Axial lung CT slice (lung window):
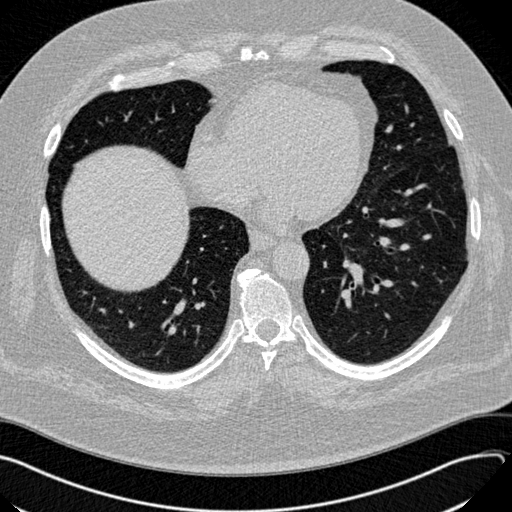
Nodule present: no